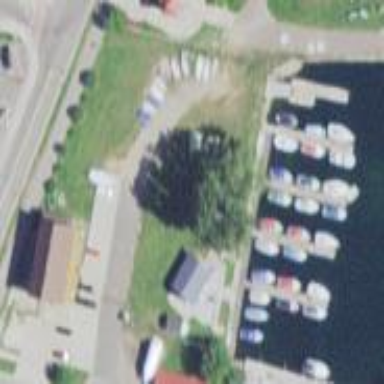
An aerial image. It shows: Marina on leisure land.